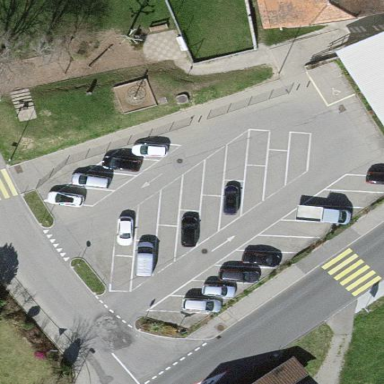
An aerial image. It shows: Parking area.